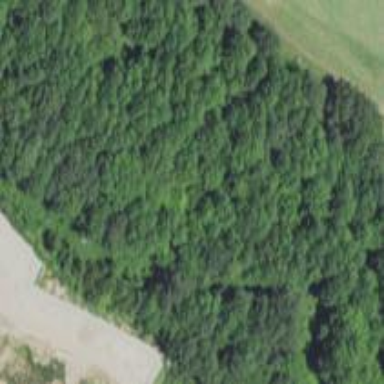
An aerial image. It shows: Mixed woodland area with variety of leaf types and cycles.